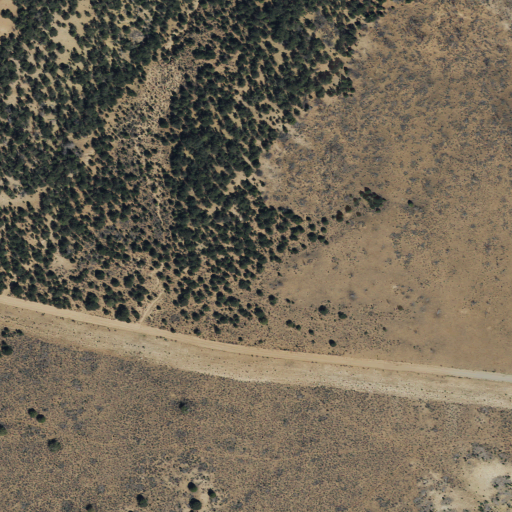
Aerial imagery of ridge(s) in Utah named Winter Ridge containing shrub, evergreen forest, and grassland